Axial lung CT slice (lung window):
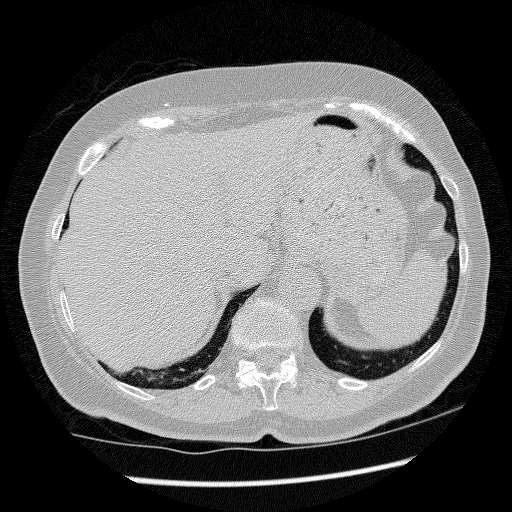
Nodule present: no